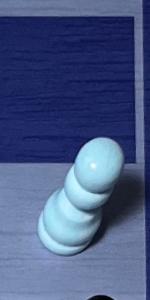
Label: Pawn_White